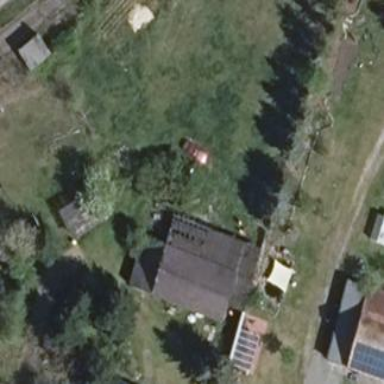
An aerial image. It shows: Flat roofed building with black roof.